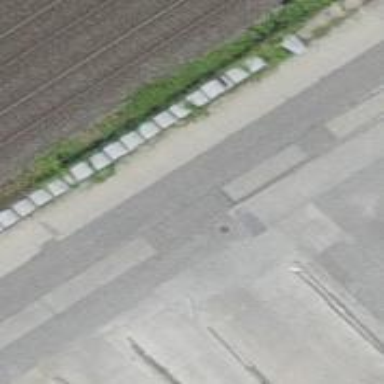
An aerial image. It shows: Disused railway spur with single track.